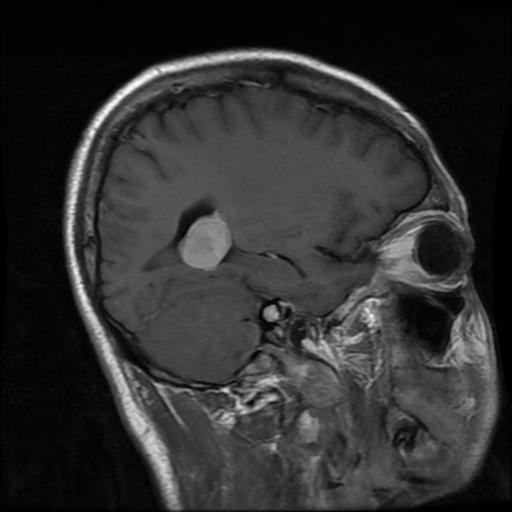
Label: meningioma